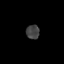
Tissue: lung
Cell type: Others
Senescence score: 0.2138
Nuclear area (px): 187
Mean DAPI intensity: 65.572